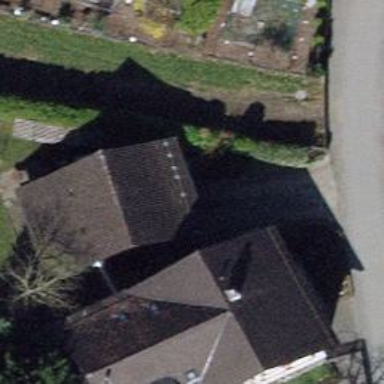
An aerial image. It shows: Garage.